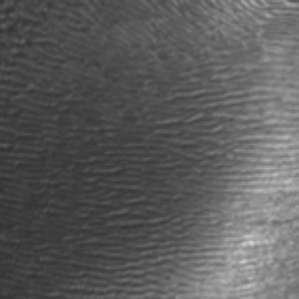
Label: frost